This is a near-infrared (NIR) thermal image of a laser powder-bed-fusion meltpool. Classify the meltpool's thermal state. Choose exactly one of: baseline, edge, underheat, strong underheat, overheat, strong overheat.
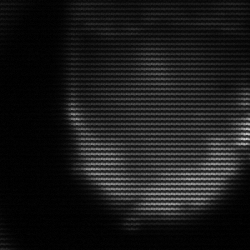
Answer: edge